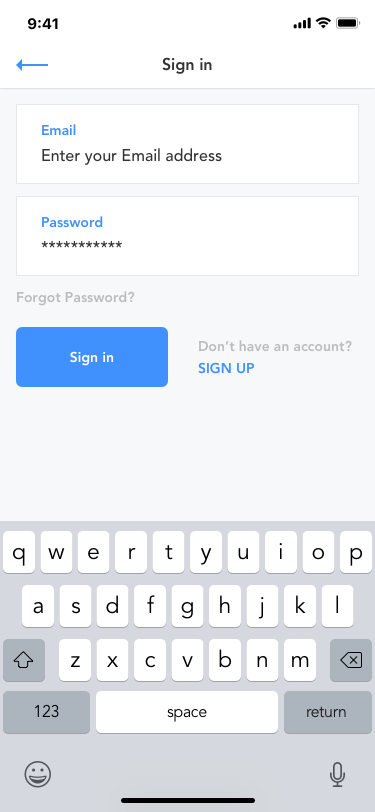
Text in this UI design:
Forgot Password?
Don’t have an account?
SIGN UP
Sign in
return
space
123
m
n
b
v
c
x
z
l
k
j
h
g
f
d
s
a
p
o
i
u
y
t
r
e
w
q